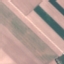
Label: AnnualCrop